【题型】填空题　【知识点】平面几何　【难度】easy
如图，已知 $BP$、$CP$ 分别是 $\triangle ABC$ 的 $\angle ABC$、$\angle ACB$ 的平分线，如果 $\angle A = 70^\circ$，那么 $\angle P =$ \_\_\_\_\_\_

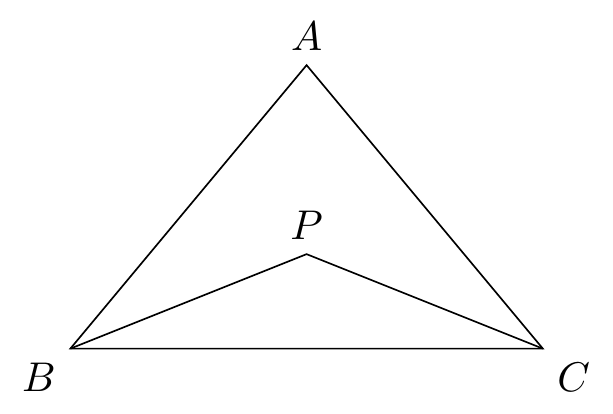
【解答】
解：$\because \angle A = 70^\circ$，

$\therefore \angle ABC + \angle ACB = 180^\circ - \angle A = 110^\circ$，

$\because BP$，$CP$ 分别是 $\triangle ABC$ 的内角 $\angle ABC$，$\angle ACB$ 的平分线，

$\therefore \angle CBP = \dfrac{1}{2} \angle ABC$，$\angle BCP = \dfrac{1}{2} \angle ACB$，

$\therefore \angle CBP + \angle BCP = \dfrac{1}{2} \angle ABC + \dfrac{1}{2} \angle ACB = \dfrac{1}{2} (\angle ABC + \angle ACB) = 55^\circ$，

$\therefore \angle P = 180^\circ - (\angle CBP + \angle BCP) = 125^\circ$，

故答案为：$125^\circ$.